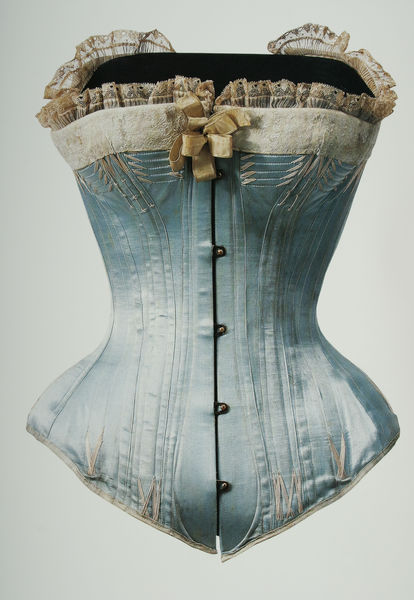
Titel: Korsett
Standort: Kyoto (Japan)
Institution: Kyoto Costume Institute
Schlagwörter: blau, brust, busen, hell, licht, weiss, beige, mode, schleife, alt, band, barock, kleidung, spitze, schlank, bestickt, gold, schnur, stickerei, stoff, schleifen, knopf, rokoko, seide, zart, hellblau, taille, mieder, weiblich, glanz, glänzen, glänzend, stil, rüschen, knöpfe, fein, naht, dünn, foto, fotografie, eng, stütze, haken, form, bekleidung, photo, stäbe, geschnürt, hüfte, antik, korsett, streben, wespentaille, korsage, verschluss, antiquität, bequem, unbequem, unterwäsche, rockoko, rococo, ösen, abnäher, kyoto, ziernaht, geformt, korset, modisch, unmodern, stain, frauenkleidung, gerüscht, schnüren, ziernähte, antiquiert, dekolette, fischgräten, rüchschen, unmodern mode, unmodisch